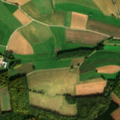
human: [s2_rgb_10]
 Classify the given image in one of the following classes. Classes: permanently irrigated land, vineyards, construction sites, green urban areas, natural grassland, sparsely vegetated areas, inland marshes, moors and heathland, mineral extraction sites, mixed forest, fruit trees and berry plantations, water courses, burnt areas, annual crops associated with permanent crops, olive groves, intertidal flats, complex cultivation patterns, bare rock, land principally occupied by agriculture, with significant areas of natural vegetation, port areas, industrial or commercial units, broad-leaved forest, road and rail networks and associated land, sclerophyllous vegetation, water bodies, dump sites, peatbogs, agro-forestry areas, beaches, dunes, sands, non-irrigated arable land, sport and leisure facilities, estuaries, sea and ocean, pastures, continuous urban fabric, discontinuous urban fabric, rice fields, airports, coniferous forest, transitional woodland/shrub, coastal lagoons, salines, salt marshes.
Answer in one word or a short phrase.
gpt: non-irrigated arable land, land principally occupied by agriculture, with significant areas of natural vegetation, broad-leaved forest